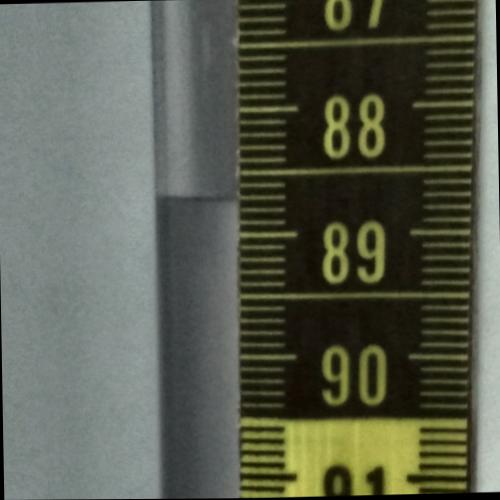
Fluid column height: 88.7 cm